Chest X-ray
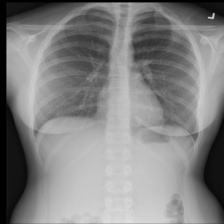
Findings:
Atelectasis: negative
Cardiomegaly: negative
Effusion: negative
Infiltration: positive
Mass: negative
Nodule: negative
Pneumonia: negative
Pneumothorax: negative
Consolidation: negative
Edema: negative
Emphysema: negative
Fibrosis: negative
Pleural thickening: negative
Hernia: negative